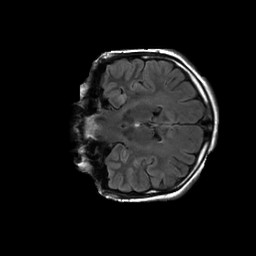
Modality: FLAIR
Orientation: coronal
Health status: ill
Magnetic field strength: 3 T